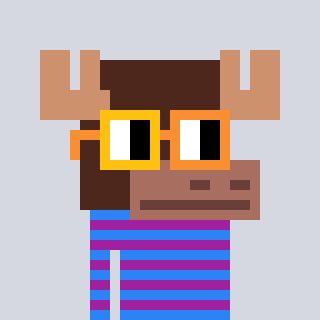
a pixel art character with square yellow and orange glasses, a moose-shaped head and a magenta-colored body on a cool background